Field crop: tomato
Growth stage: 1
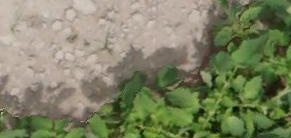
Species: tomato